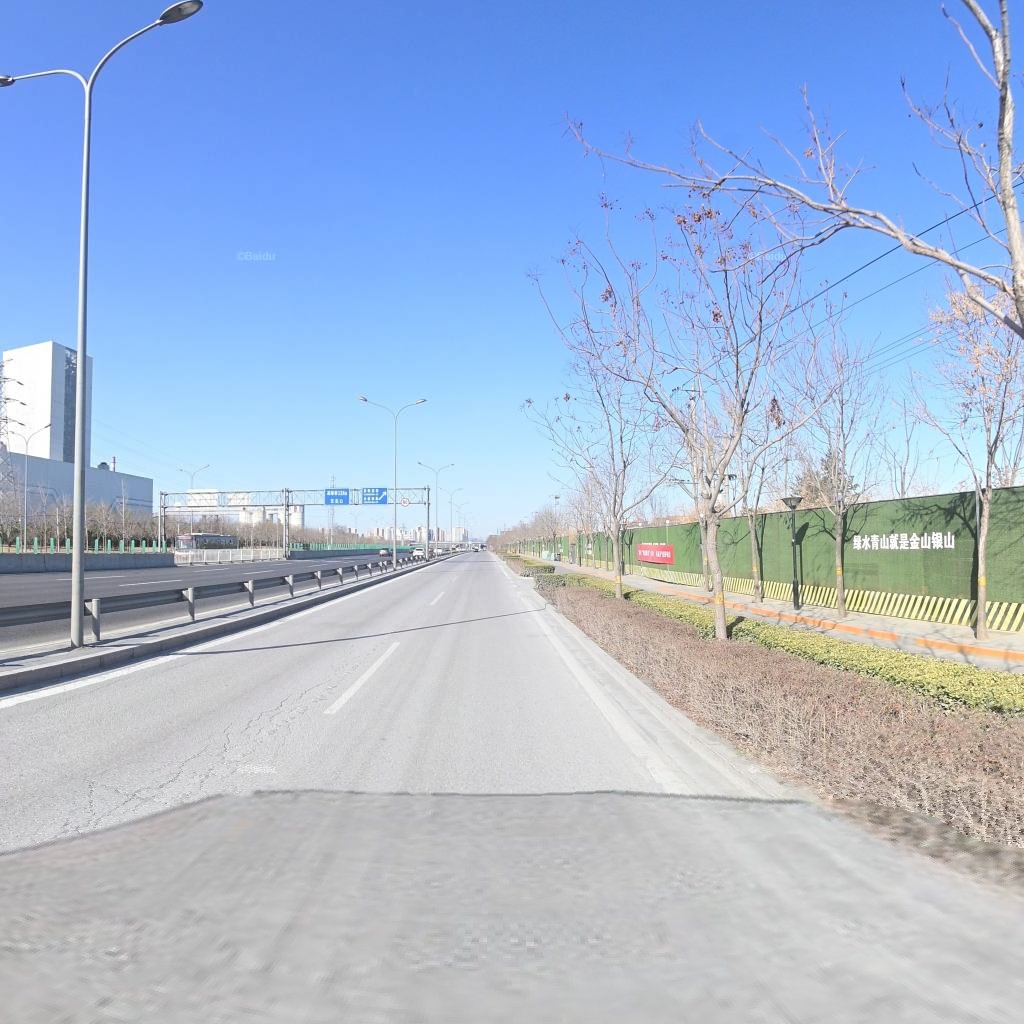
Region: Chaoyang
Road damage annotations: alligator crack